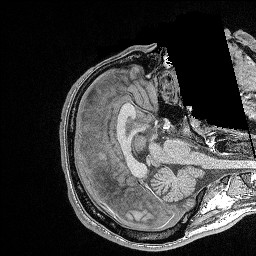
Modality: FLASH
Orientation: axial
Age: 31
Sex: male